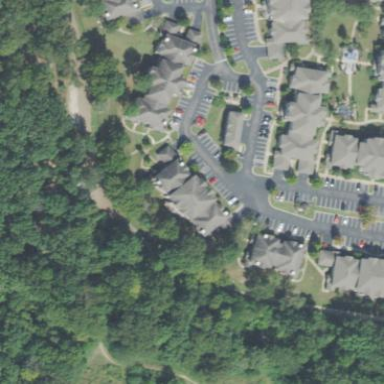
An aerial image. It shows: View of apartment building.